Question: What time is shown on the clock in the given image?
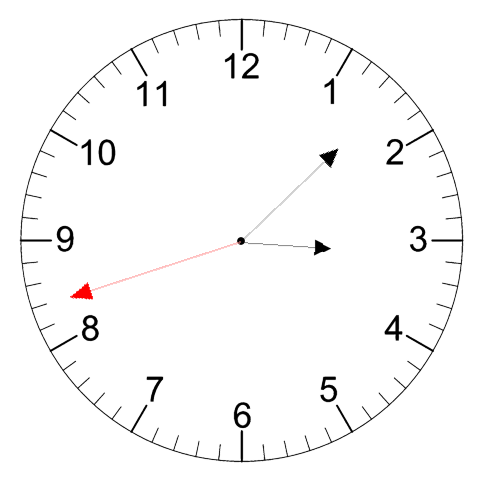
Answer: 03:07:42